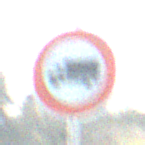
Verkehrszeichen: VerbotFuerKraftfahrzeugeUeberDreiKommaFuenfTonnen
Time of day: MorningAfternoon
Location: Outdoor (Nature)
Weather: Clear
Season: NotSpecified
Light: Natural